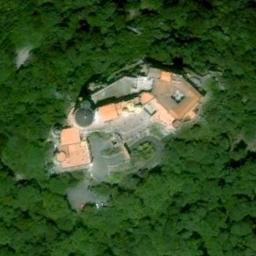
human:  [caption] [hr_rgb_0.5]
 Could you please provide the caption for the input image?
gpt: The palace is surrounded by trees .

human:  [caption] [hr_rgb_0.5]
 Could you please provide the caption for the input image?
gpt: The palace is surrounded by some bare land .

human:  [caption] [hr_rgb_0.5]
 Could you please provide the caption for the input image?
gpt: The orange palace with a dome palace is surrounded by a forest .

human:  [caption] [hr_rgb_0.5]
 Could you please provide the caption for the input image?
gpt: The palace is surrounded by trees .

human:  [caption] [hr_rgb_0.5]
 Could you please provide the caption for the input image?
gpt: There are many green trees around the brown palace .